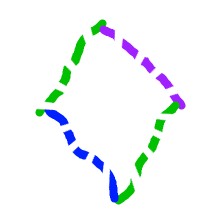
Shape: rhombus